Question: I have implemented an empty ViewController i.e SearchViewController with a SearchBar in it. Ans as i am searching from a web service, i want the search results to be displayed only when the user presses the search button. That has been implemented. Bt the problem is, the results appear in a weird manner as shown below:

Dont know what are they getting hidden. How do i bring them to front??
Here is my code:
'''
override func viewDidLoad() {
super.viewDidLoad()
self.api.delegate = self
activateSearch()
searchTableView.delegate = self
searchTableView.dataSource = self
searchBar.delegate = self
}
func numberOfSectionsInTableView(tableView: UITableView) -> Int {
return 1
}
func tableView(tableView: UITableView, numberOfRowsInSection section: Int) -> Int {
return tableData.count
}
func tableView(tableView: UITableView, cellForRowAtIndexPath indexPath: NSIndexPath) -> UITableViewCell {
//let cell = tableView.dequeueReusableCellWithIdentifier("Cell", forIndexPath: indexPath) as UITableViewCell
let cell: UITableViewCell = tableView.dequeueReusableCellWithIdentifier(kCellIdentifier) as UITableViewCell
var rowData: NSDictionary = self.tableData[indexPath.row] as NSDictionary
cell.textLabel?.text = rowData["title"] as? String
return cell
}
func tableView(tableView: UITableView, canEditRowAtIndexPath indexPath: NSIndexPath) -> Bool {
// Return false if you do not want the specified item to be editable.
return true
}
func didReceiveAPIResults(results: NSDictionary) {
var resultsArr: NSArray = results["posts"] as NSArray
dispatch_async(dispatch_get_main_queue(), {
self.tableData = resultsArr
self.searchTableView!.reloadData()
})
}
func activateSearch() {
// self.navigationController?.navigationBarHidden = true
searchTableView.scrollRectToVisible(CGRectMake(0, 0, 1, 1), animated: false)
searchBar.becomeFirstResponder()
}
override func viewWillAppear(animated: Bool) {
var newBounds:CGRect = self.searchTableView.bounds;
newBounds.origin.y = newBounds.origin.y + self.searchBar.bounds.size.height;
self.searchTableView.bounds = newBounds;
self.navigationController?.navigationBarHidden = true
}
func searchBarSearchButtonClicked( searchBar: UISearchBar!)
{
api.searchItunesFor(searchBar.text)
}
func searchBarCancelButtonClicked(searchBar: UISearchBar) {
self.viewWillAppear(true)
}
override func didReceiveMemoryWarning() {
super.didReceiveMemoryWarning()
// Dispose of any resources that can be recreated.
}
'''
I might hv done something silly. bt m not able to figure out what is it.. pls help
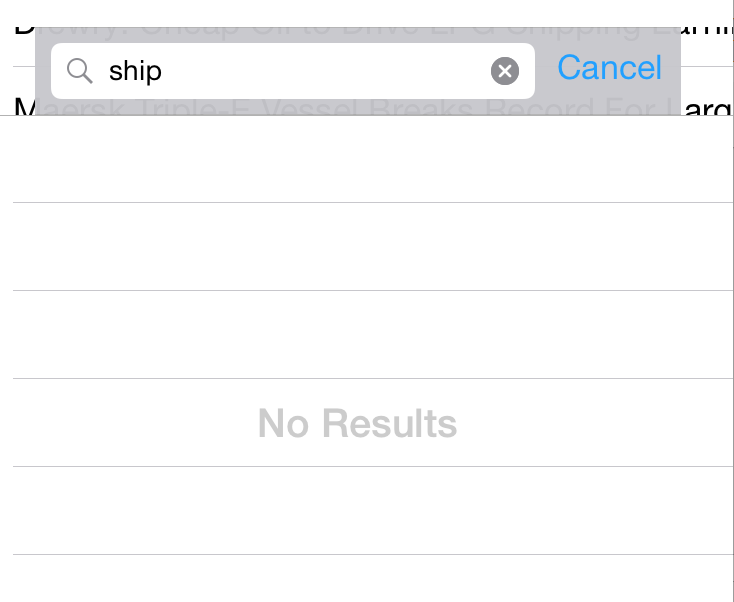
Answer: Just posting the answer incase someone ends in a situation like mine.
I didn't connect the 'tableView' to the 'SearchDisplayController'.
The 'tableView' should be the 'dataSource' and 'Delegate' for the 'SearchDisplayController'.
We just need to 'control+Drag' to connect.
PS. in XCODE 6.1 the 'SearchDisplayController' is displayed as a button like thing in the header of 'ViewController'.